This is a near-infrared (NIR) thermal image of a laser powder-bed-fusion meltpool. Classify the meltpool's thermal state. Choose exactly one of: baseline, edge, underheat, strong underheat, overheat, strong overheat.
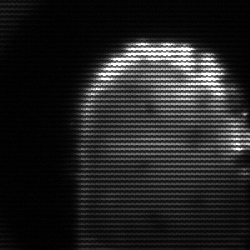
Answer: baseline